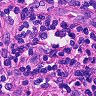
Metastatic tissue present: no